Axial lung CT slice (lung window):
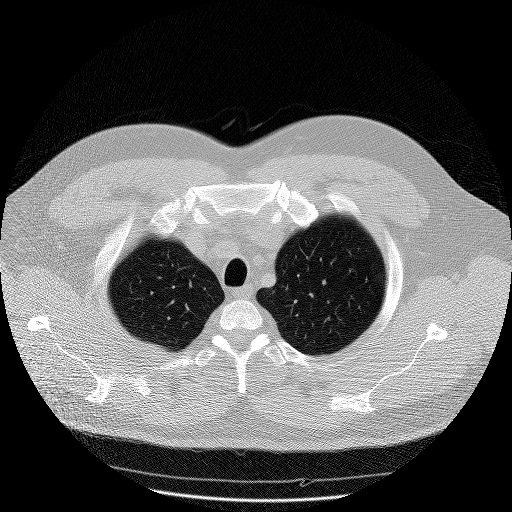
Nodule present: no